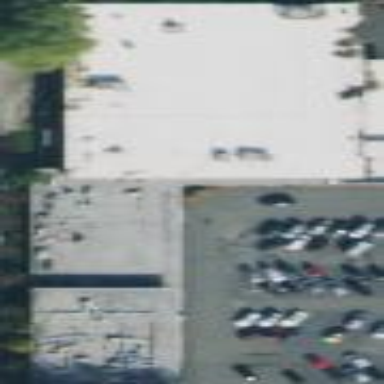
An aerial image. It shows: Retail building.